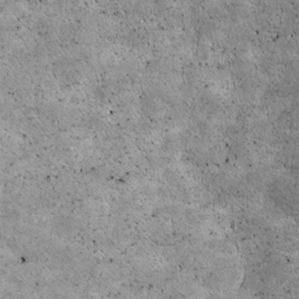
Label: non_frost